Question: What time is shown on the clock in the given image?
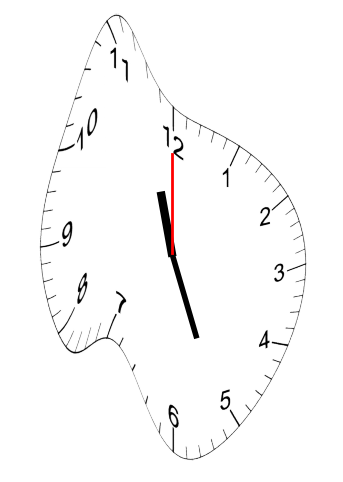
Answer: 11:26:00